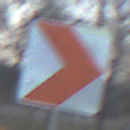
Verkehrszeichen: RichtungstafelnInKurvenKleinLinks
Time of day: SunriseSunset
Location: Outdoor (Suburban)
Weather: PartlyCloudy
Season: Winter
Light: Natural